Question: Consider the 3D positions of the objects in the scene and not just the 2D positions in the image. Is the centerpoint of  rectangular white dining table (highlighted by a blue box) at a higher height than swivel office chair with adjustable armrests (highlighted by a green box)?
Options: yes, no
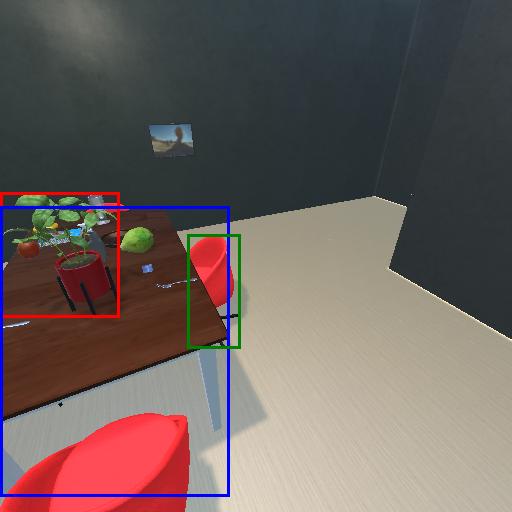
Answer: yes